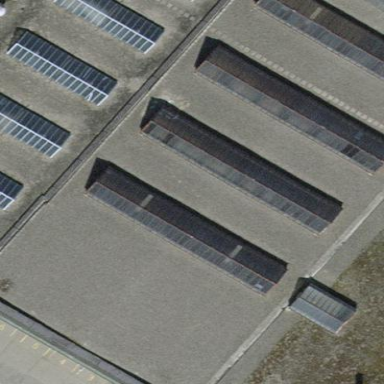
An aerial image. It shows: Industrial building.